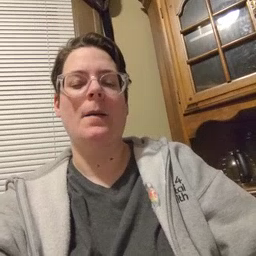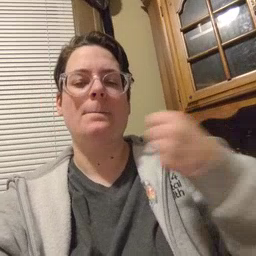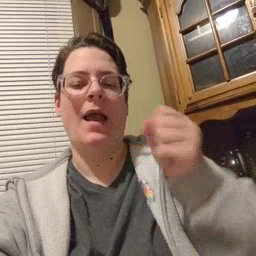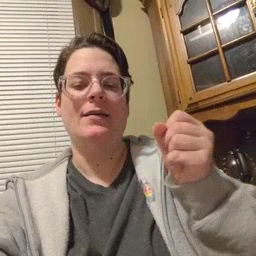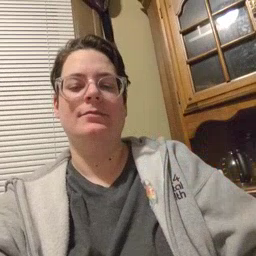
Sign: make